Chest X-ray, PA view. Patient: 73 years old, sex F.
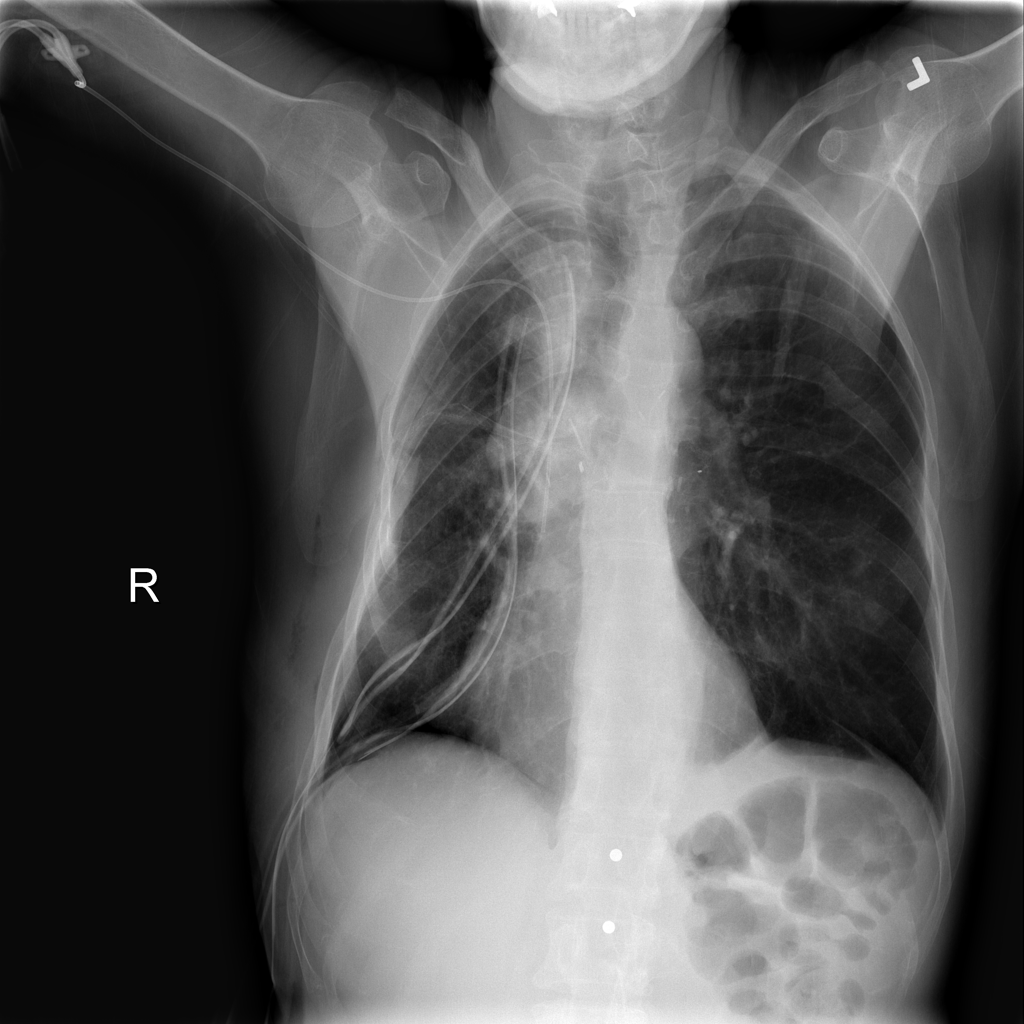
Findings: Emphysema, Pneumothorax